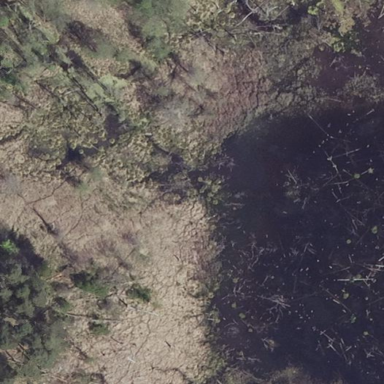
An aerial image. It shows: Swampy wetland area.